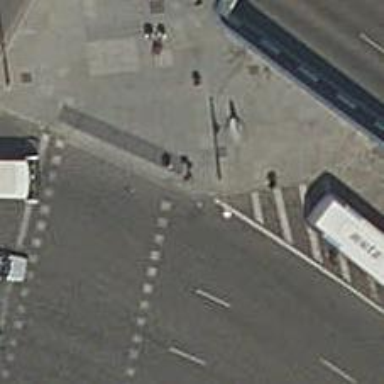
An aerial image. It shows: Kerb barrier.